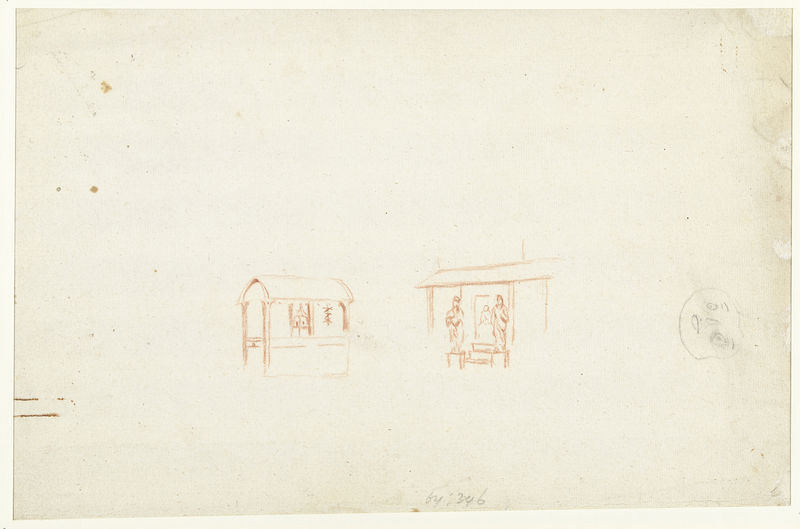
Titel: Schetsen van een overkapping, een ingang en een karikaturale kop
Künstler: Cornelis de Bruyn
Standort: Amsterdam
Institution: Rijksmuseum
Schlagwörter: arch, columns, people, red, steps, white, bench, face, figures, nose, painting, pink, brown, building, house, orange, roof, eyes, stand, entrance, porch, drawing, mouth, sketch, pen, door, abstract, plan, ink, draft, statues, lines, carriage, cottage, asian, minimal, simple, structure, round, market, shelter, waiting, zeichnung, skizze, unfinished, incomplete, brows, number, bus stop, while, minimalistic, shrine, onions, rötel, prople, smilly, smiley, smily, 346, store front